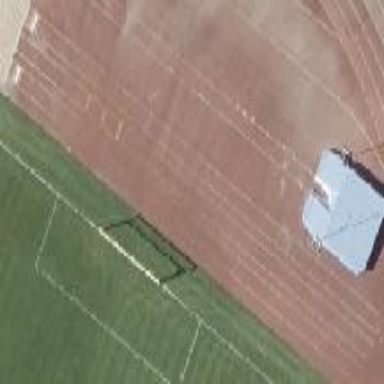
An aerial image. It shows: Track in the leisure land designated for long jump sports.